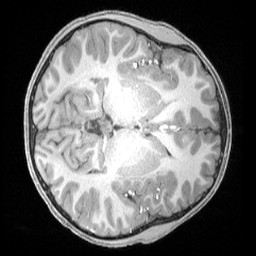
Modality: T1w
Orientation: axial
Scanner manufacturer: siemens
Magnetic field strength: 3 T
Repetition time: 2.4 s
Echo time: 0.00224 s